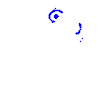
Particle: pion